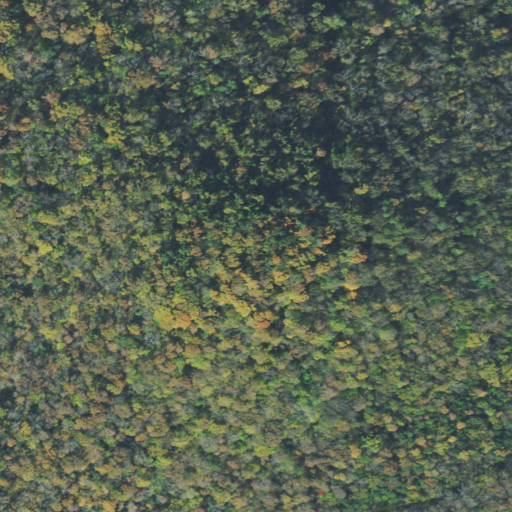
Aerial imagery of mountain in Tennessee named Fisher Knob containing deciduous forest, mixed forest, and evergreen forest